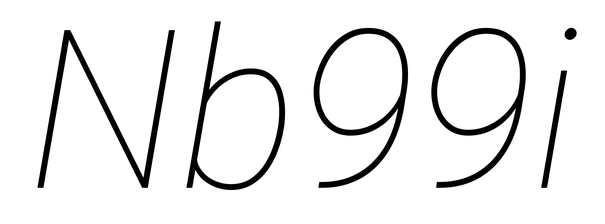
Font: Roboto-Italic_Thin_Italic